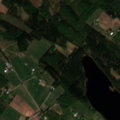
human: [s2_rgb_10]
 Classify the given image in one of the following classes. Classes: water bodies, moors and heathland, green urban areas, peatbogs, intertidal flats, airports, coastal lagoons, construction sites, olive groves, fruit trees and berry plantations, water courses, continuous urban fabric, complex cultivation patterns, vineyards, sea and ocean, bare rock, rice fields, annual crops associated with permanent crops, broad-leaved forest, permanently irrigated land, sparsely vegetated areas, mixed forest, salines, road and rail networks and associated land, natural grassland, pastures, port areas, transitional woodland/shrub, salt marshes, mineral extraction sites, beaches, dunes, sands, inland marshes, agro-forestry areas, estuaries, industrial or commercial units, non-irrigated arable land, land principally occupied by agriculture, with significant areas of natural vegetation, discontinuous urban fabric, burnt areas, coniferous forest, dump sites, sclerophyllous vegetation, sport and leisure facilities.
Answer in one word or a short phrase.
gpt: non-irrigated arable land, land principally occupied by agriculture, with significant areas of natural vegetation, mixed forest